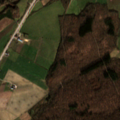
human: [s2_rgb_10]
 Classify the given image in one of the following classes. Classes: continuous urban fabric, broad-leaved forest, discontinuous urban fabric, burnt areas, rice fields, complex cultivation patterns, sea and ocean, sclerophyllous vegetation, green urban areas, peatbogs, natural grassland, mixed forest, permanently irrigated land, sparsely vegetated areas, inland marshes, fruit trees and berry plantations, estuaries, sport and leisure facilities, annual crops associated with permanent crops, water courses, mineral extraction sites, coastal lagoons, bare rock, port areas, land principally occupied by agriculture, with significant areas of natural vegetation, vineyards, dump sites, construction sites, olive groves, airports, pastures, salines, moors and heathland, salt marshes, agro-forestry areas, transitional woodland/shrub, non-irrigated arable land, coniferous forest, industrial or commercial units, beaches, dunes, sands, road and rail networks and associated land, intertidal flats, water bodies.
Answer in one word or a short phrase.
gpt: pastures, complex cultivation patterns, land principally occupied by agriculture, with significant areas of natural vegetation, broad-leaved forest